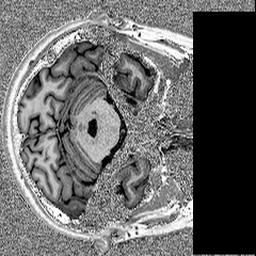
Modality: MP2RAGE
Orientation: axial
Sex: male